Interaction volume radius: 10 \u00c5
Interaction volume height: 15 \u00c5
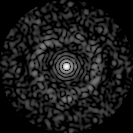
Disorder parameter: 0.8387